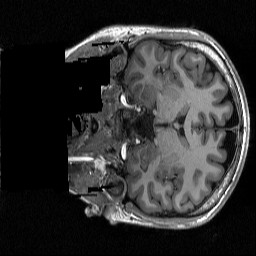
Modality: T1w
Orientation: coronal
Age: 21
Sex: female
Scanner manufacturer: siemens
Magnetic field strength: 3 T
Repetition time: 2.3 s
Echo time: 0.00298 s